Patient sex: M
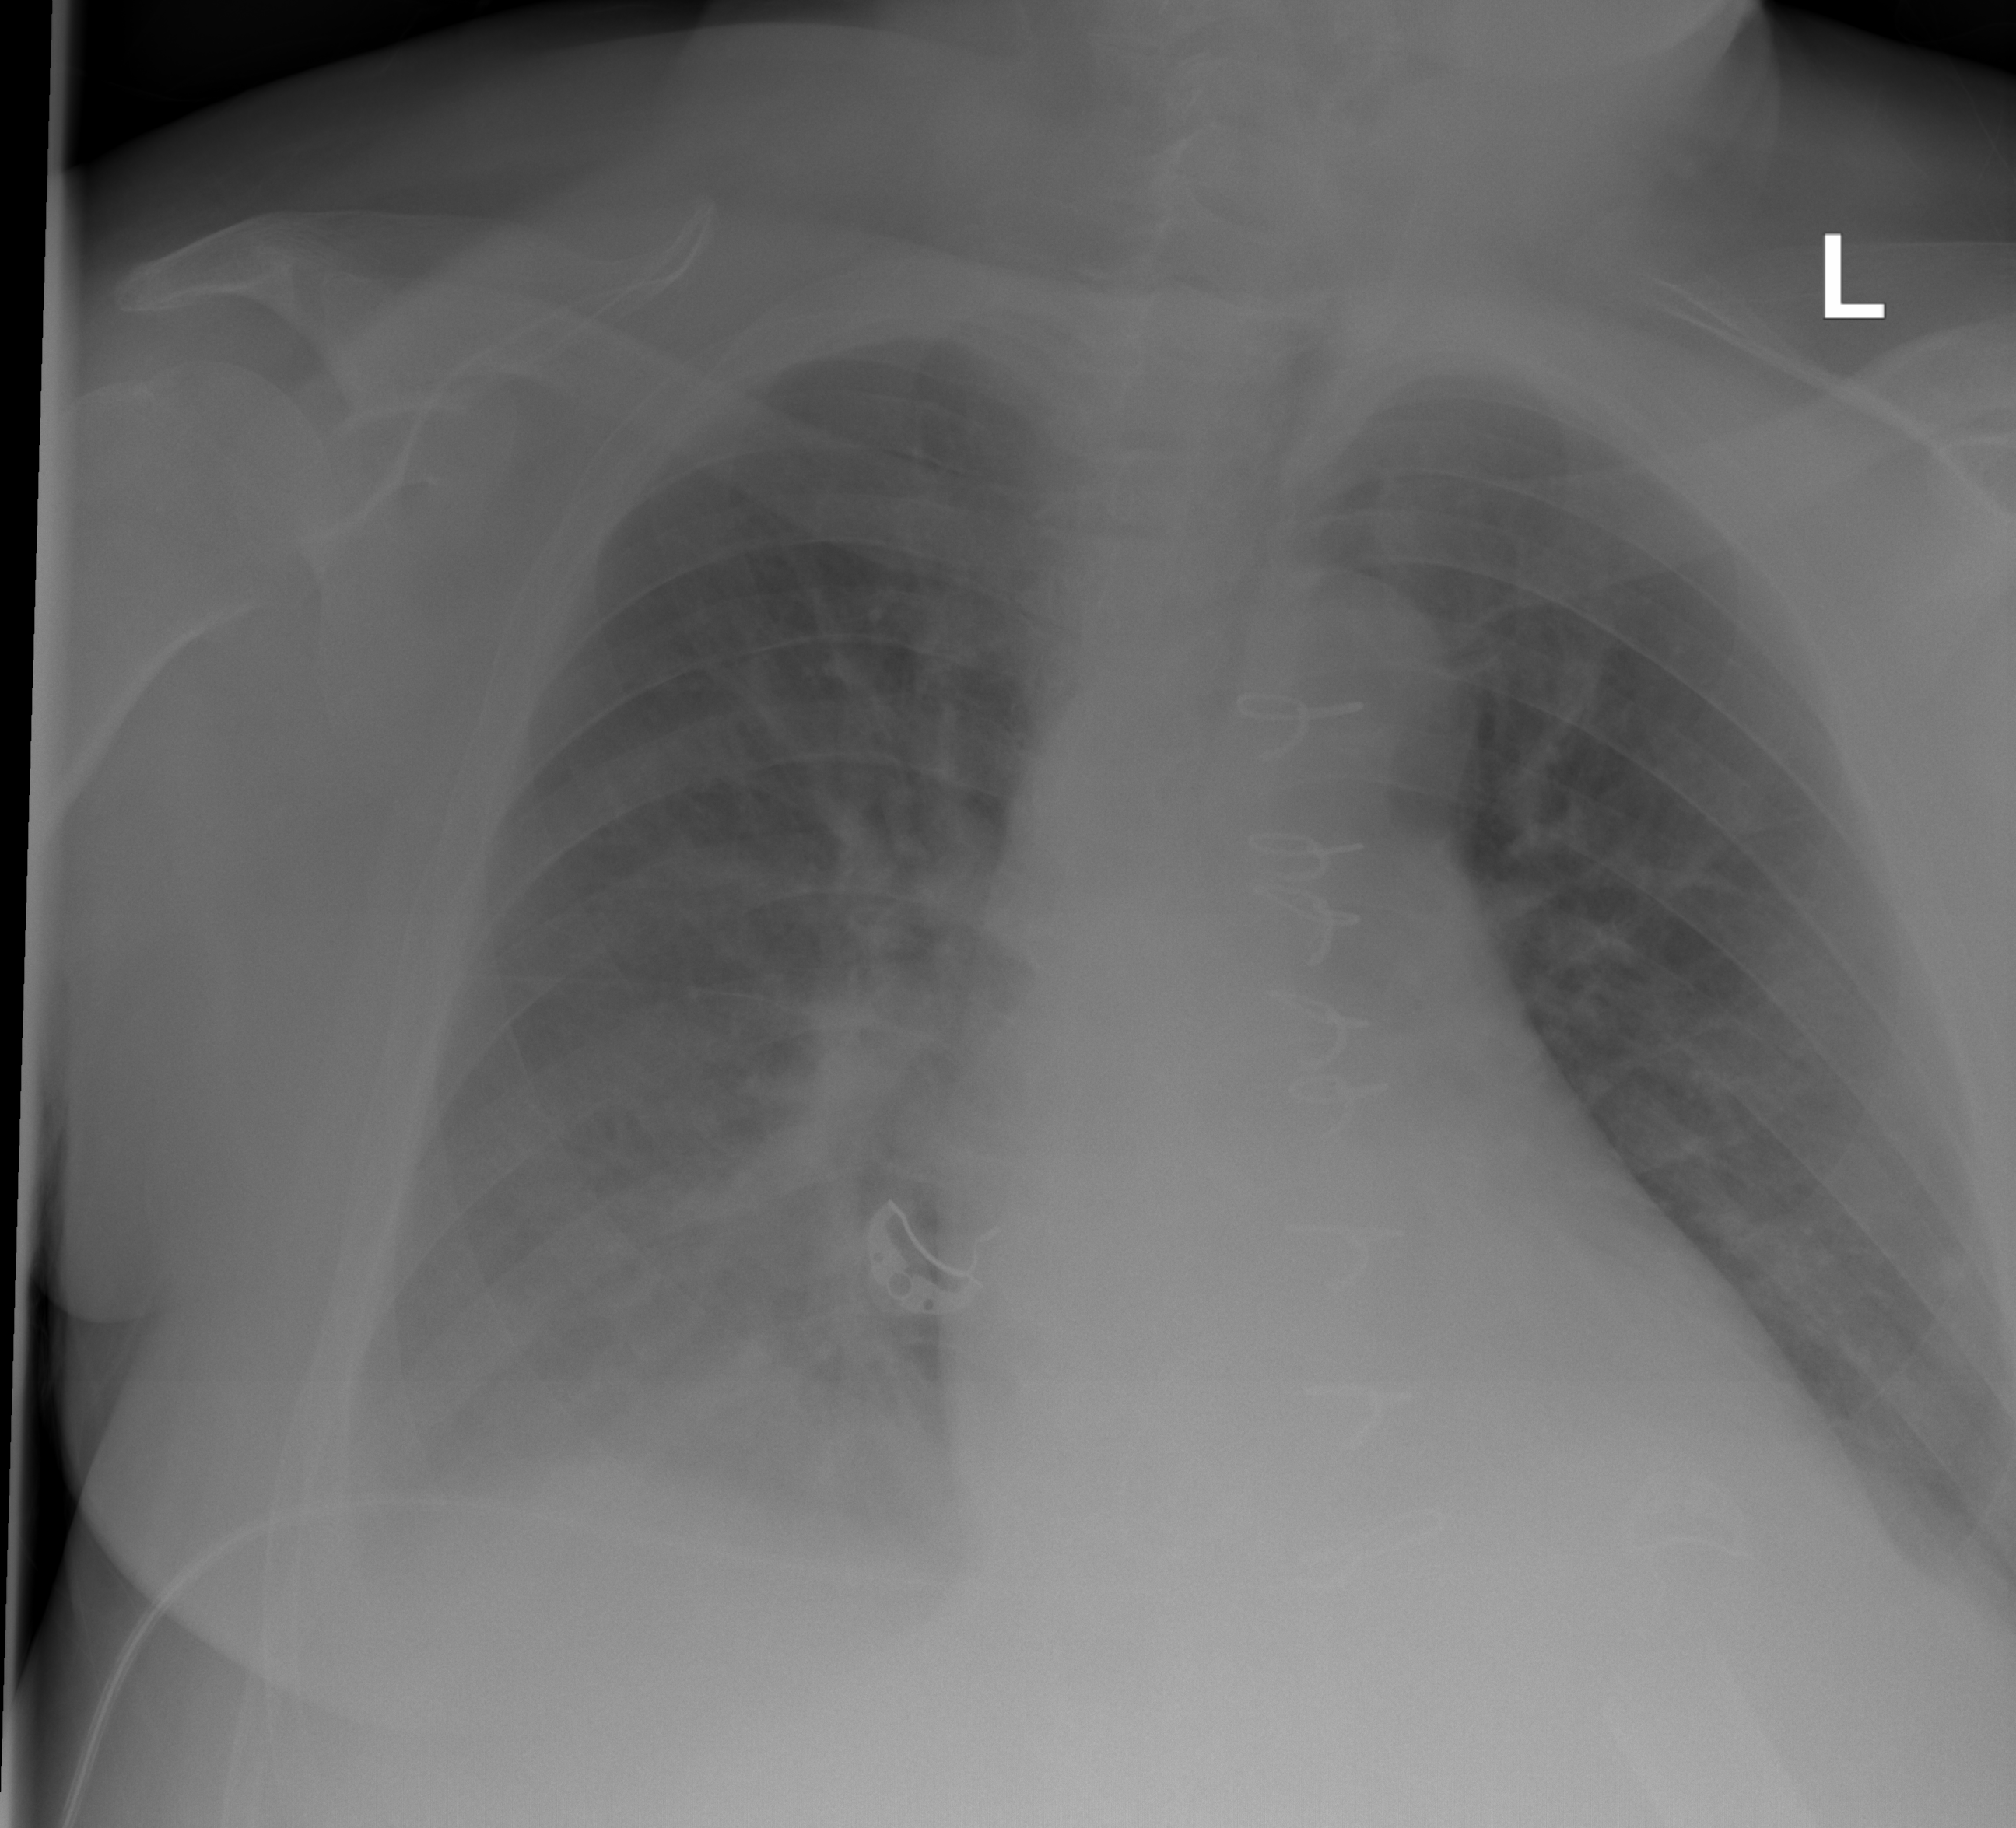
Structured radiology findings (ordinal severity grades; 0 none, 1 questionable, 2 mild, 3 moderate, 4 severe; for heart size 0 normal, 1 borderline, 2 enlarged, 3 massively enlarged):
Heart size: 0
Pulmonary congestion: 2
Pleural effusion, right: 2
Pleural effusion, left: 0
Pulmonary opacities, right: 0
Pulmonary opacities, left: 0
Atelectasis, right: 2
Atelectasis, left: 0